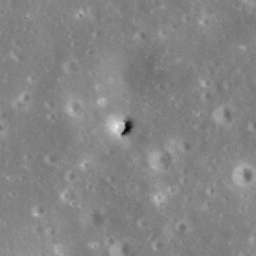
Pit: Runge Pit
Host crater: Runge Crater
Host type: impact_melt
Lunar coordinates: latitude -2.702, longitude 86.78